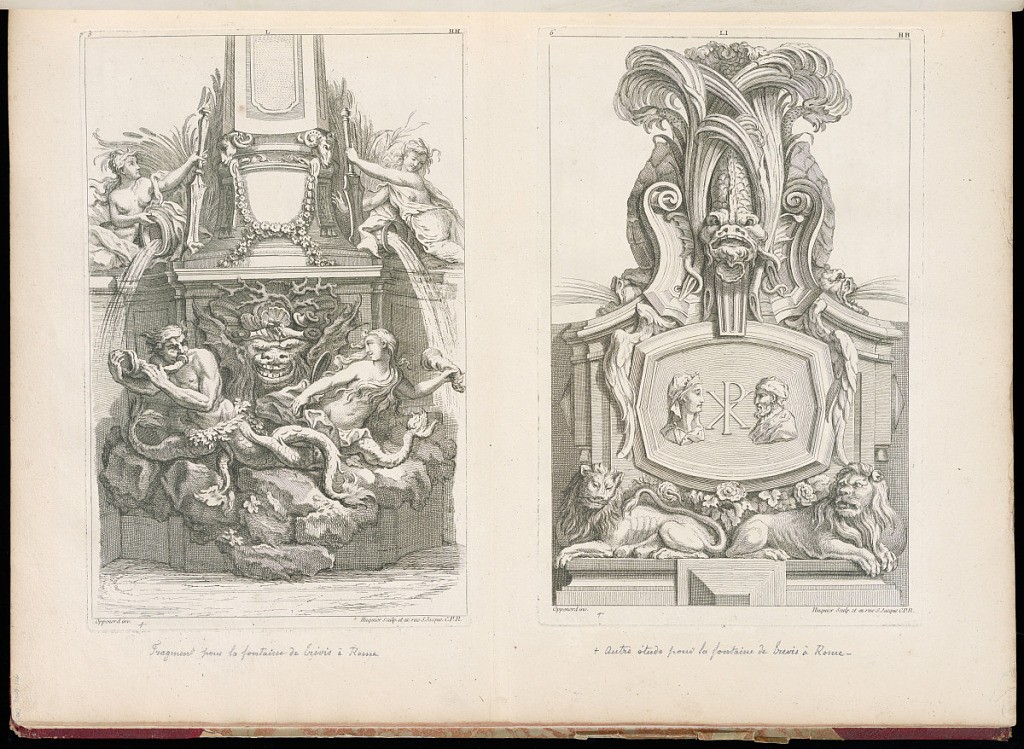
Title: Designs for Fountains
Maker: Gilles-Marie Oppenord, French, 1672–1742
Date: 1749-1761
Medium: Etching and engraving on laid paper
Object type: Bound print
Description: Page with two plates printed next to one another. The plate on the left depicts the base of a fountain with anguipeds on rocks on either side of a coral-haired mascaron. Above this base is the bottom of an obelisk with ram heads and garlands, and river nymphs on either side pouring out water from vases. The plate on the right depicts the base of another fountain, with lions on the bottom supporting a plaque with portrait medallions. Both plates are signed and numbered.